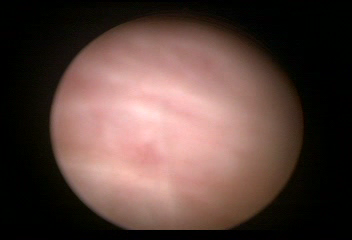
Modality: WLC
Class: Normal mucosa
Bladder cancer association: No